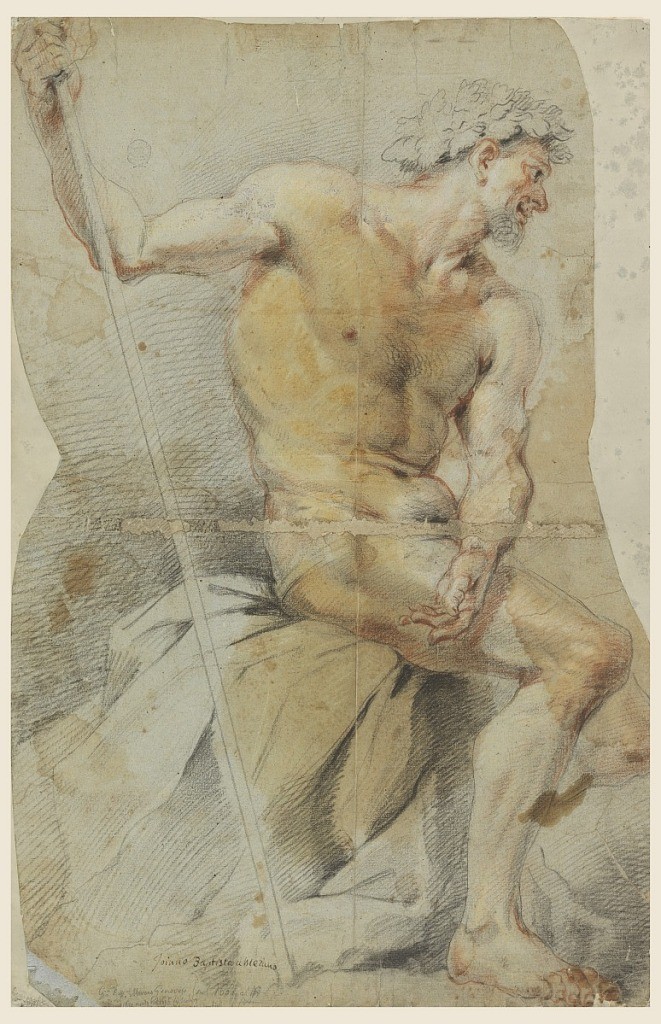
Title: Study of a nude elderly man, Bacchus or one of his companions
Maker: Giovanni Battista Merano, Italian, 1632 - 1698
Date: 1660–70
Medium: Black, red crayon, brush and white heightening on blue-grey paper
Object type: Drawing
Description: Figure crowned with vine leaves is shown sitting upon stone which is covered by cloth. Lower part of body and head are shown in profile, whereas chest is turned toward front, the left arm crossing right leg. Raised right hand is leaned upon staff.